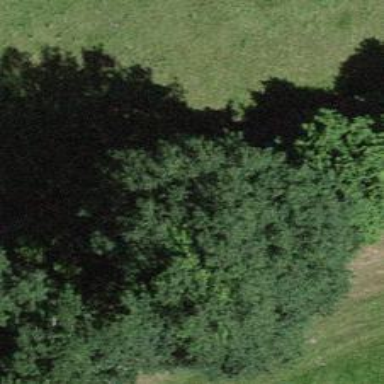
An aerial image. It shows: Row of trees in natural setting.